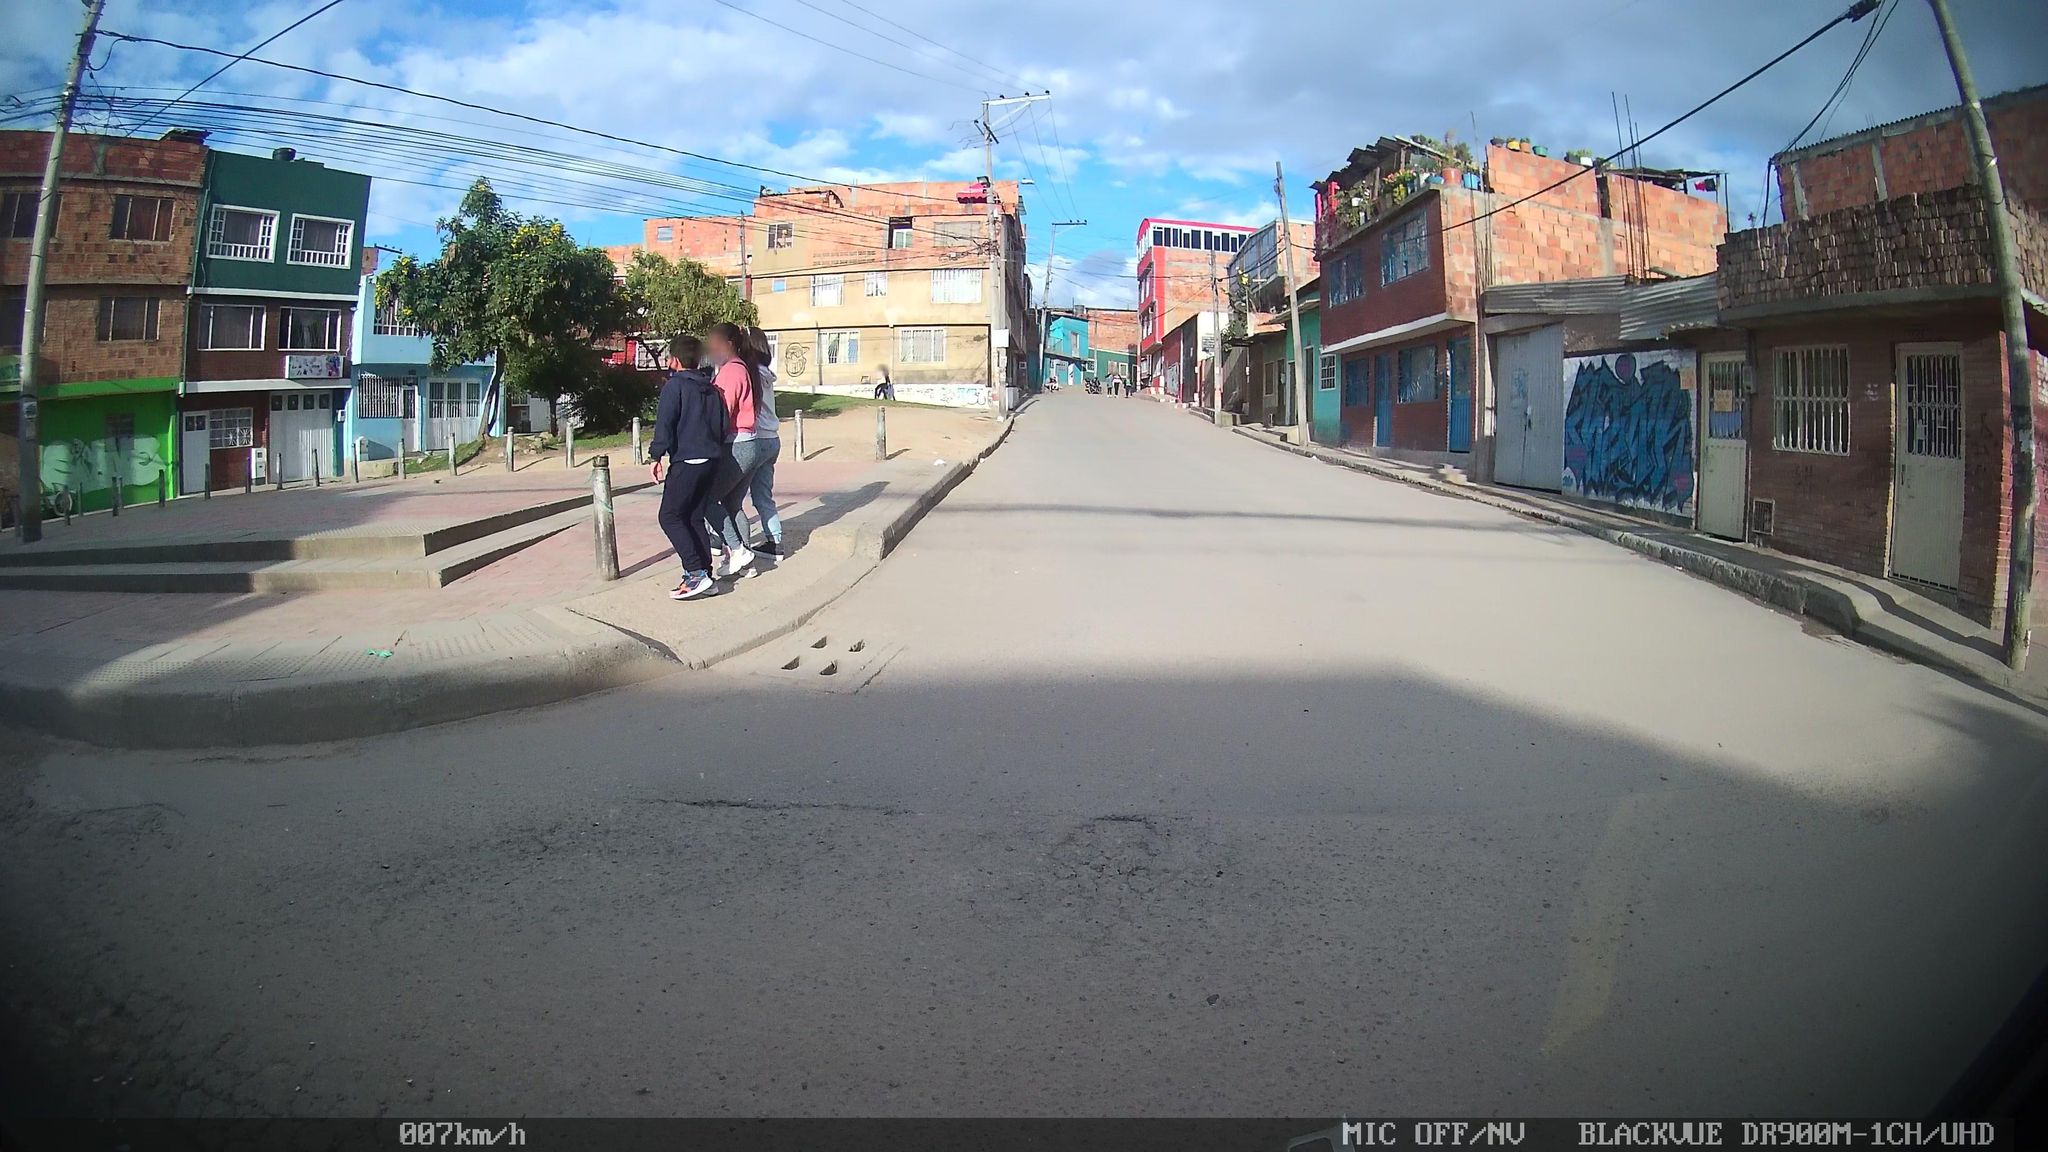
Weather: clear
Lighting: day
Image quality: good
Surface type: driving surface
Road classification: residential
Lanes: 2
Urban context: urban centre
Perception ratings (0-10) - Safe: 0.99, Lively: 4.51, Beautiful: 3.18, Boring: 2.84, Depressing: 2.92, Wealthy: 2.29